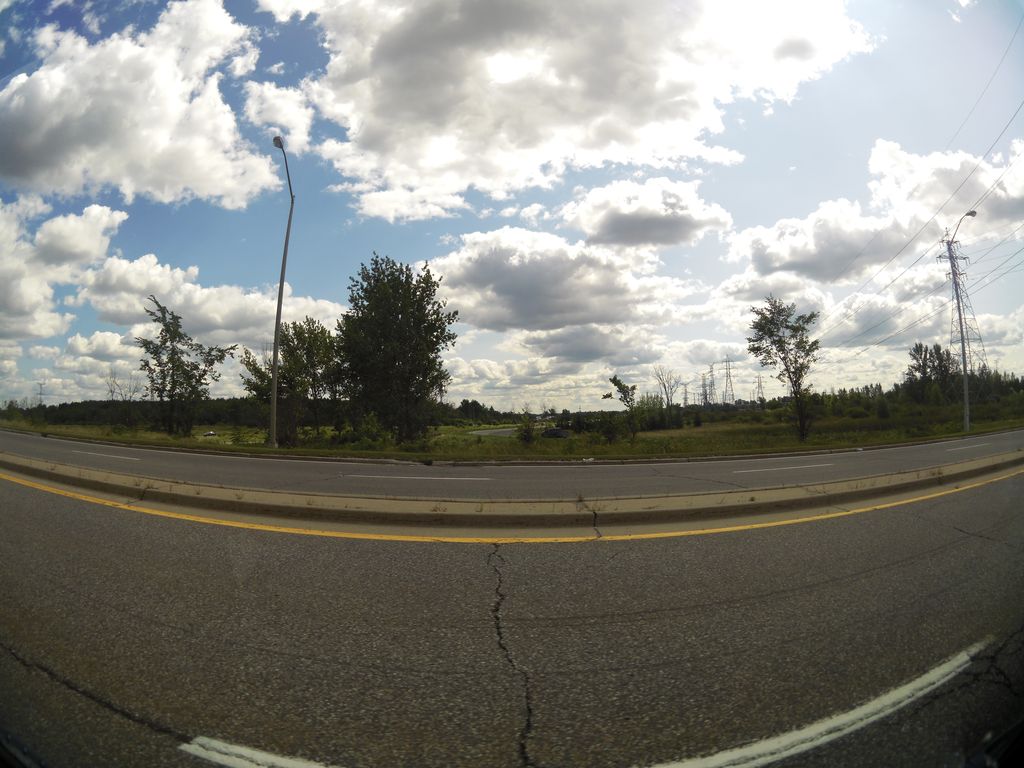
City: ottawa-gatineau